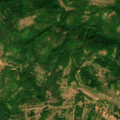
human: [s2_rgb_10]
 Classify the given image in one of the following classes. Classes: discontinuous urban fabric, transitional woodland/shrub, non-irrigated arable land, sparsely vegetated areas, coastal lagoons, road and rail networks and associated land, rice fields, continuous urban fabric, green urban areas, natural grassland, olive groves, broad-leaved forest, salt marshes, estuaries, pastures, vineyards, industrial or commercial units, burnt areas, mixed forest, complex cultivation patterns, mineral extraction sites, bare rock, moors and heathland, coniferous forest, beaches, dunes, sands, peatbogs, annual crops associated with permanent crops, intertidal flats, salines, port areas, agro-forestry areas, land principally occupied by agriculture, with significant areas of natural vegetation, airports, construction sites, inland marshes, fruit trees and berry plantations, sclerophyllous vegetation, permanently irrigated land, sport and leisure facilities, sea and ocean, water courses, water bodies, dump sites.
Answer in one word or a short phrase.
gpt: complex cultivation patterns, land principally occupied by agriculture, with significant areas of natural vegetation, broad-leaved forest, transitional woodland/shrub